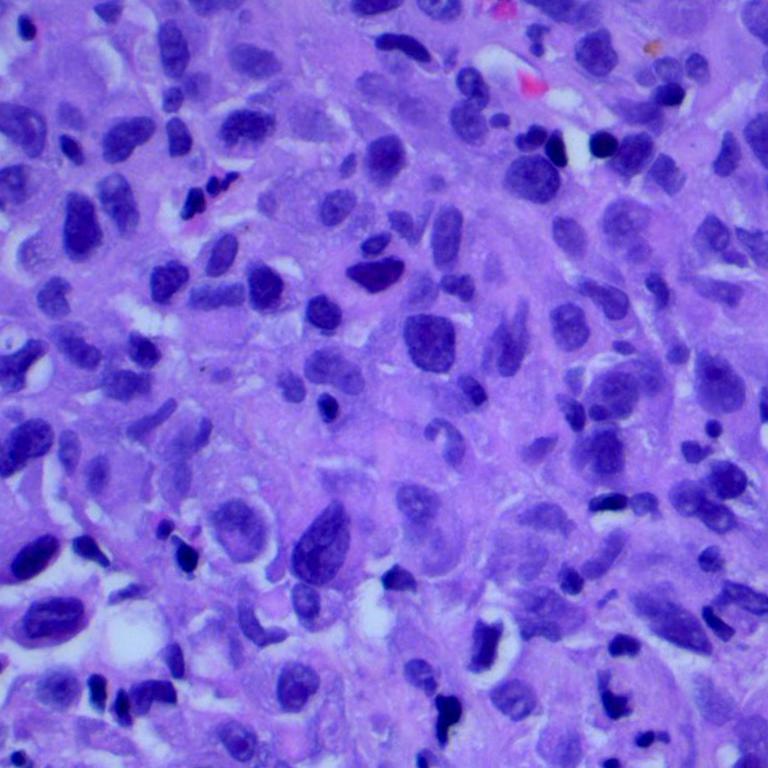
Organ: lung
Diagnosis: adenocarcinomas